Field crop: maize
Growth stage: 2
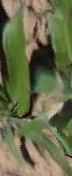
Species: maize